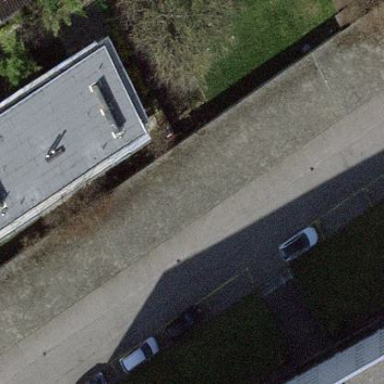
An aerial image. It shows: Group of garages.